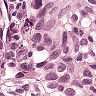
Metastatic tissue present: yes